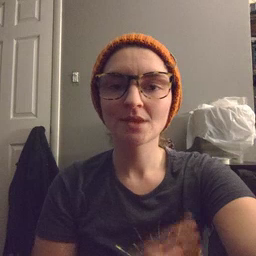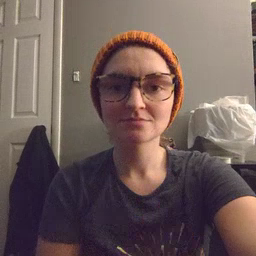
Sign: tongue